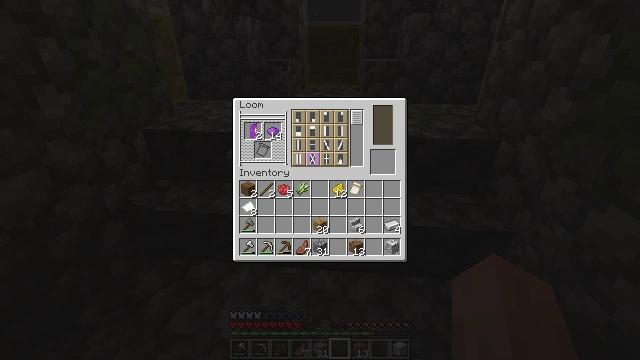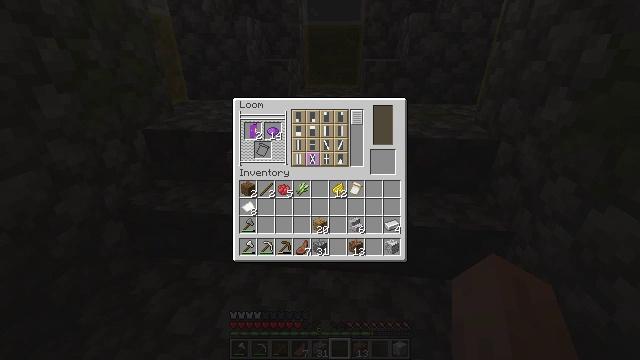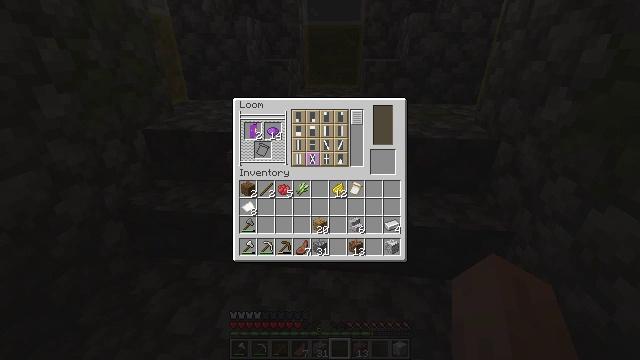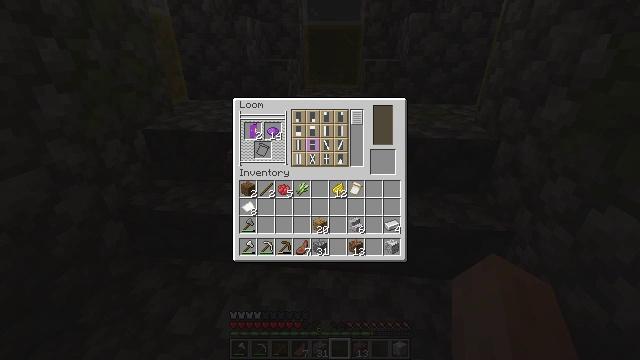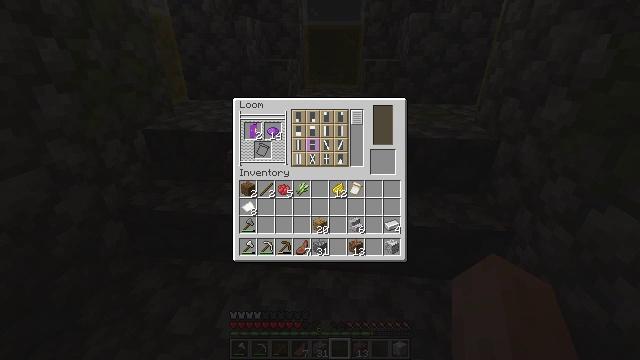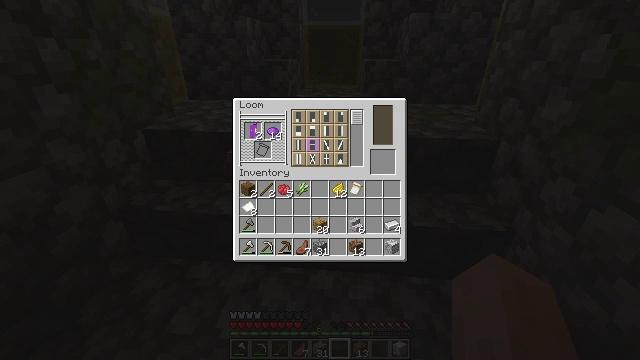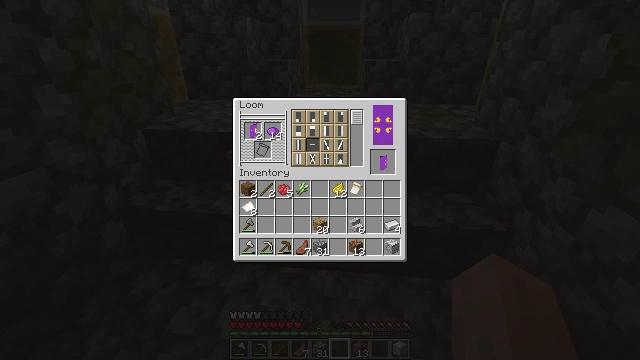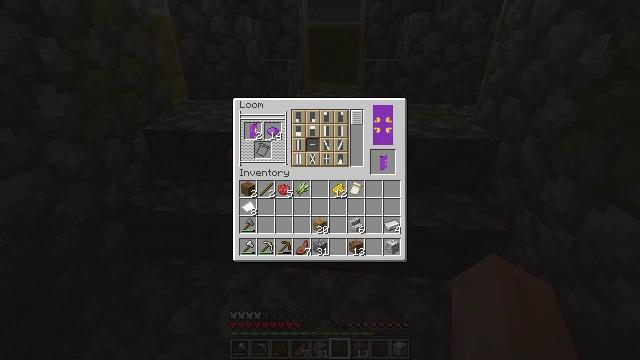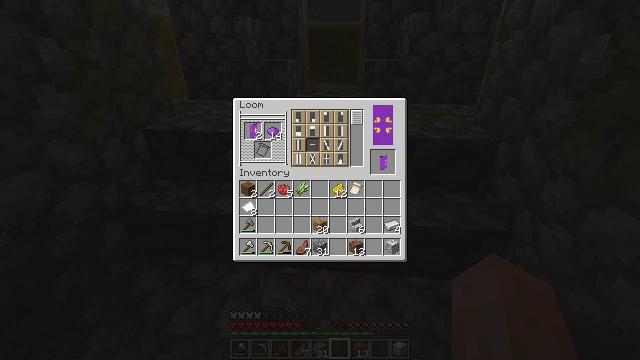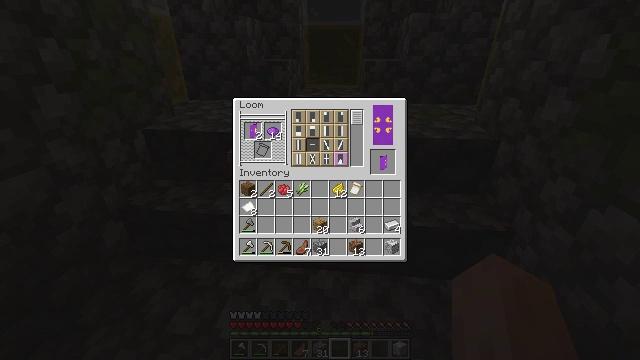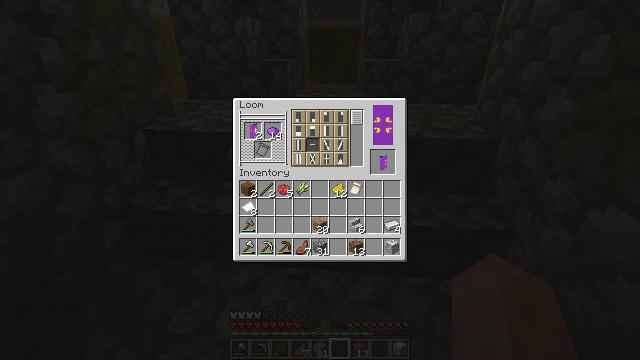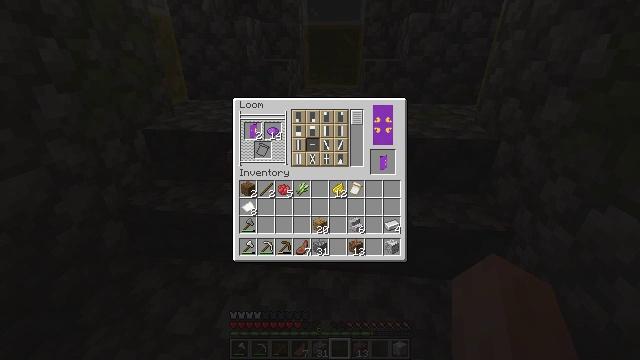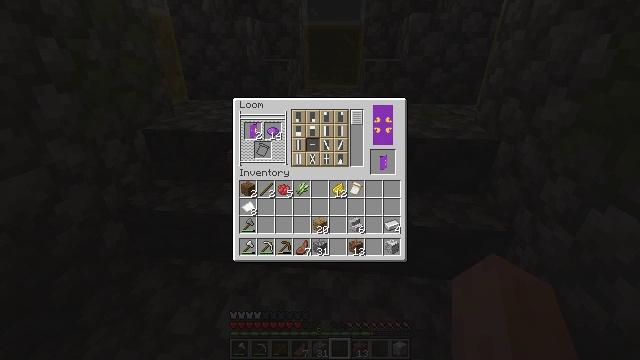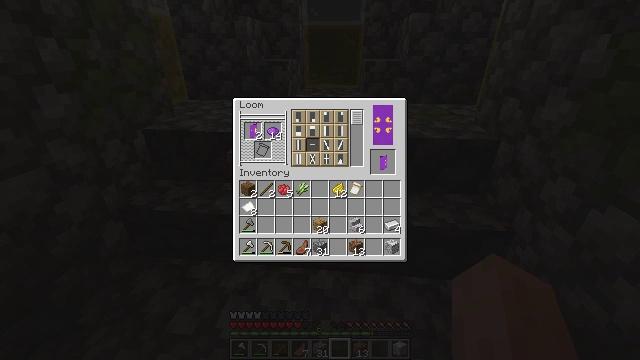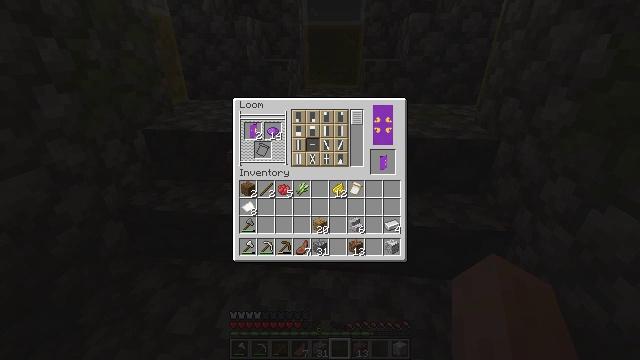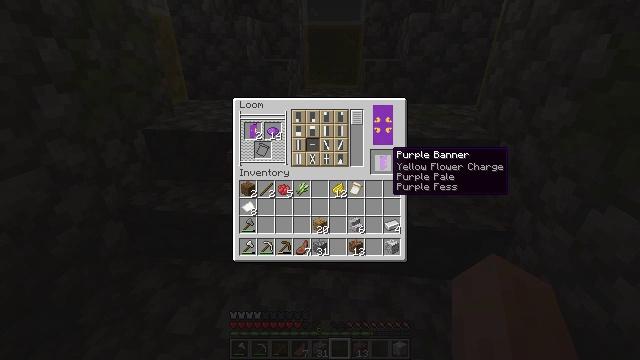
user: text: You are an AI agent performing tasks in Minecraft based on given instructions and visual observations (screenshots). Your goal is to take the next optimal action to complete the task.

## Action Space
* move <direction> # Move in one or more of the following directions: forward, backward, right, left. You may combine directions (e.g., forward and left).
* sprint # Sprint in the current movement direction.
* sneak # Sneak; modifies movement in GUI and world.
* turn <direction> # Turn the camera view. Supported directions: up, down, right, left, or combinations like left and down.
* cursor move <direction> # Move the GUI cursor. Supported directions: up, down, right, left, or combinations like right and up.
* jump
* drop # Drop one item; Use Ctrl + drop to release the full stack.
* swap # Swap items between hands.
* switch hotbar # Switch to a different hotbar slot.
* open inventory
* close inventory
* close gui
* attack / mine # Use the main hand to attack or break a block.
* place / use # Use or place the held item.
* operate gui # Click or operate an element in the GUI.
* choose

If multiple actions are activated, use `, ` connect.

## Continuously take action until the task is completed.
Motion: motion action
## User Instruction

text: Attack the loom to pick it up.
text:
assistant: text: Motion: sneak
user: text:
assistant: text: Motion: sneak
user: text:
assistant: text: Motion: sneak
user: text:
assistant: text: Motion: sneak
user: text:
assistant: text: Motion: sneak
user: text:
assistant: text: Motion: sneak, operate gui
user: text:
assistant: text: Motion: sneak, operate gui
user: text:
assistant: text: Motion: sneak, operate gui
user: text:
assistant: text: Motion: sneak, cursor move right and down
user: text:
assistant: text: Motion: sneak, cursor move right and down
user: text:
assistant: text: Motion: sneak, cursor move right
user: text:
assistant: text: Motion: sneak
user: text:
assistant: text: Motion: sneak
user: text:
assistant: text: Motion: sneak
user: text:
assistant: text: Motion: sneak, cursor move left
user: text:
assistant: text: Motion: sneak
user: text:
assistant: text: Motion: sneak
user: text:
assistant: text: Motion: sneak
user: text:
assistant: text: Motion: sneak, operate gui
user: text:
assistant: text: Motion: sneak, operate gui
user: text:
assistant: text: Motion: sneak
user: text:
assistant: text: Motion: sneak
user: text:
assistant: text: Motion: sneak, cursor move down
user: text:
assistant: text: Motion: sneak, cursor move down
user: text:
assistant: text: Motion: sneak, cursor move down
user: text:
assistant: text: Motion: sneak
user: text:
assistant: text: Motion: sneak
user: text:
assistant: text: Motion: sneak, cursor move down
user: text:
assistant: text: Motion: sneak
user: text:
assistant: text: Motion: sneak